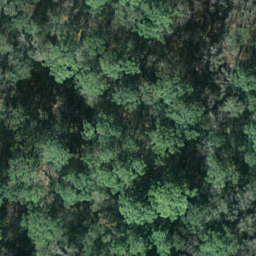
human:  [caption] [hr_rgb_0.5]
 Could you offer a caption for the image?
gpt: Lots of emerald green plants constitute a dense forest .

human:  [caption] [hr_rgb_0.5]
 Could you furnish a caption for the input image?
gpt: Lots of emerald green plants in the dense forest .

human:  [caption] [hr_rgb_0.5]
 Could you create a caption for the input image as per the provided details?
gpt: There are lots of emerald green plants in the forest .

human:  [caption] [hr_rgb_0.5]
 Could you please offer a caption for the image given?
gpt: This is a dense forest with emerald green plants .

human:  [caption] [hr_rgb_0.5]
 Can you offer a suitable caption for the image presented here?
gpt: It is a dense forest .